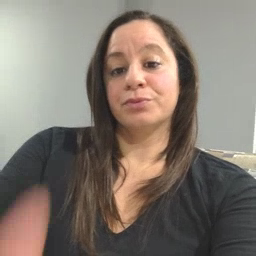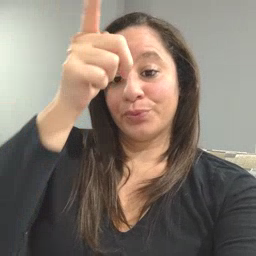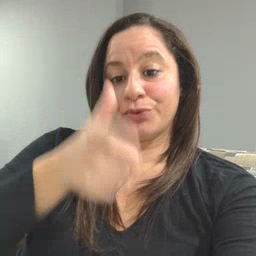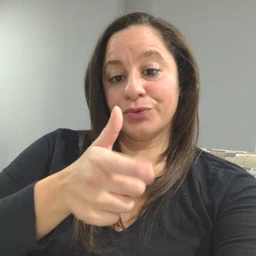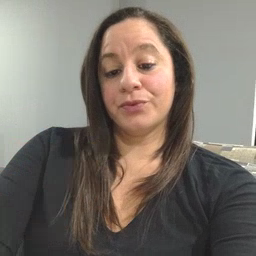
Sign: brother